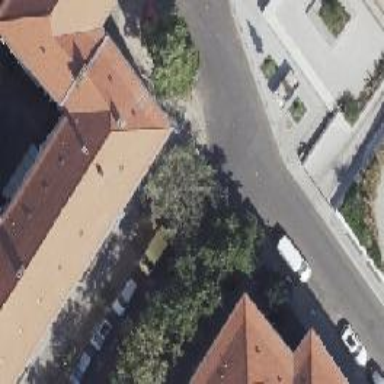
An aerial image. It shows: Residential road with asphalt surface. There is parking lane on the right.